Question: In my controller , i have the data like...
'''
data = {
chartTypes":["pie","donut","bar","line"],
"features":{
"stacked": ["true","true","true","false"],
"percentage":["false","false","true","false"]
}
};
$scope.docStructure = data
'''
Is there any way that i can user ng-repeat to iterate over the keys and again iterate if the value is an array?
'''
<div ng-app="chartFeatures" ng-controller="chartFeaturesCtrl" style="height:200px; background:red;">
<table width="100%" border="0" cellpadding="0" cellspacing="0">
<tr>
<th>&nbsp;</th>
<th ng-repeat="chartType in docStructure.chartTypes">{{chartType}}</th>
</tr>
<tr ng-repeat="(feature,supportedList) in docStructure.features">
<td>{{feature}}</td>
<td ng-repeat="supported in supportedList">{{supported}}</td>
</tr>
</table>
</div>
'''
The ideas is I wanted to do a cross tab as below.
Example:

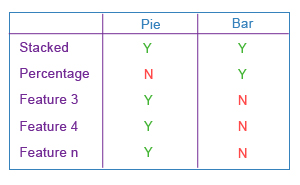
Answer: You just need to add 'track by $index' to the ng-repeat on the td tag
'''
<td ng-repeat="supported in supportedList track by $index">{{supported}}</td>
'''
Here's a <URL>
You could also convert your "features" arrays to contain objects instead of primitives, and then you don't need the 'track by $index'
Here's a <URL> of that.